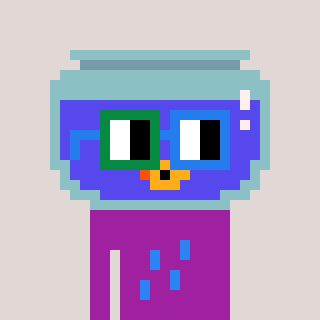
a pixel art character with square green and blue glasses, a goldfish-shaped head and a magenta-colored body on a warm background